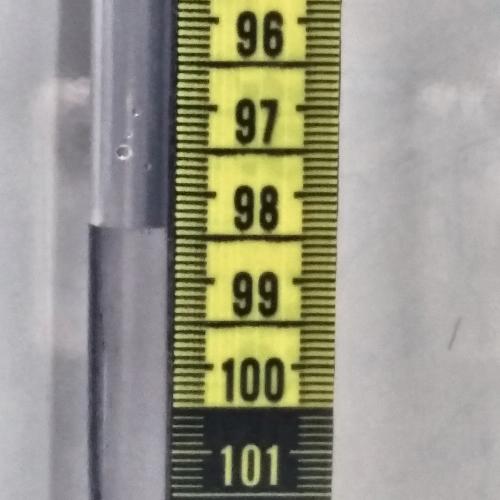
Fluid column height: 98.4 cm